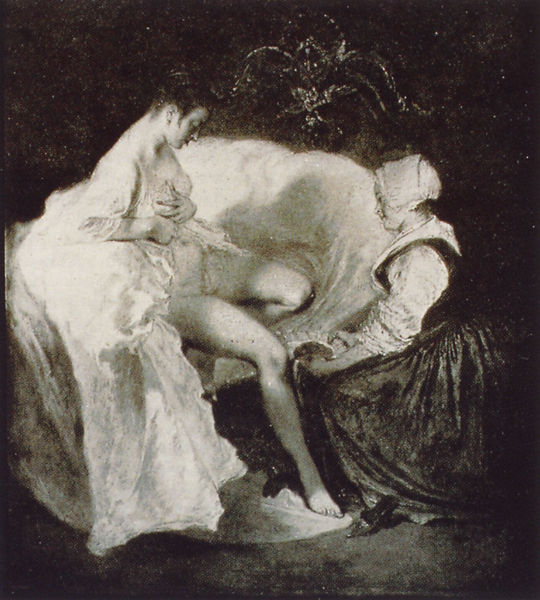
Titel: La Toilette intime
Künstler: Jean-Antoine Watteau
Institution: Privatsammlung
Schlagwörter: akt, gemälde, hand, kopf, nackt, rubens, weiß, frauen, mädchen, frankreich, frau, kleid, schwarz, zeichnung, blick, haube, malerei, rock, hemd, bluse, rahmen, schale, bild, haare, mantel, decke, nachthemd, beine, brüste, magd, schuhe, kissen, bett, zofe, gestell, bauch, gemach, scham, weste, foto, waschen, gefäß, scha, kopfhaube